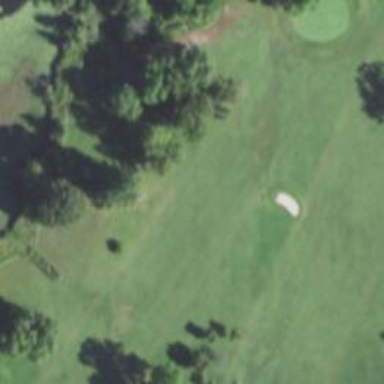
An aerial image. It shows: View of golf hole.